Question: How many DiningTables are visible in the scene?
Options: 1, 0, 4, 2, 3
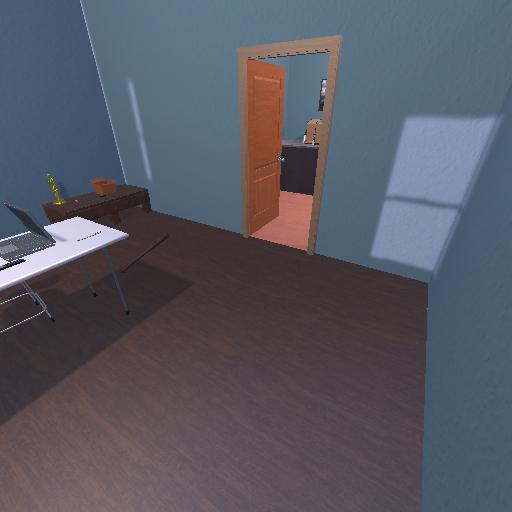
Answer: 1